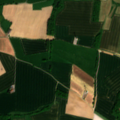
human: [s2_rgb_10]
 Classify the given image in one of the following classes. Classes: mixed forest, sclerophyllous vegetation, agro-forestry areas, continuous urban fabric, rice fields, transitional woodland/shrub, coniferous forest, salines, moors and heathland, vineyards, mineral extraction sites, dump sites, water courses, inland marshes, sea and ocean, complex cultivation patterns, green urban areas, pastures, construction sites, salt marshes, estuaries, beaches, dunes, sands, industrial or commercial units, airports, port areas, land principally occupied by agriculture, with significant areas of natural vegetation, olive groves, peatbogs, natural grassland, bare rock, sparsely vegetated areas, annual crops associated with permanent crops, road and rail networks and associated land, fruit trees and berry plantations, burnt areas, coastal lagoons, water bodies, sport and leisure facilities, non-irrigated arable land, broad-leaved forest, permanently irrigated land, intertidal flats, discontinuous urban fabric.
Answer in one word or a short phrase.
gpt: discontinuous urban fabric, non-irrigated arable land, pastures, complex cultivation patterns, land principally occupied by agriculture, with significant areas of natural vegetation